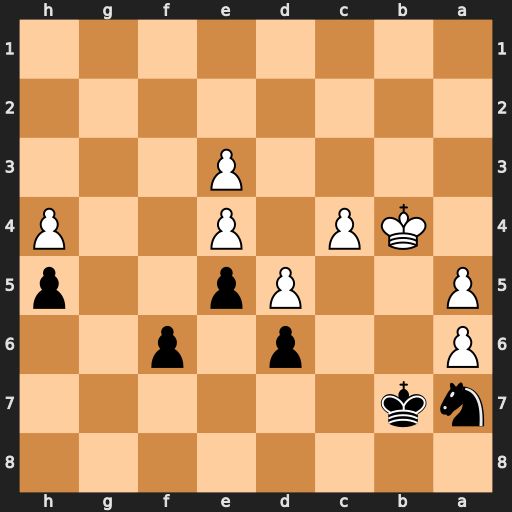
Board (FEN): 8/nk6/P2p1p2/P2Pp2p/1KP1P2P/4P3/8/8
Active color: b
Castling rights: -
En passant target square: -
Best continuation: Kxa6 Ka4 Nc8